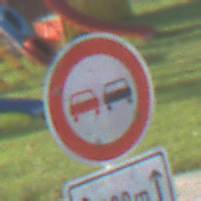
Verkehrszeichen: Ueberholverbot
Zusatzzeichen unten: LaengeEinerStrecke1
Umgebung: Outdoor, Suburban
Tageszeit: SunriseSunset
Wetter: PartlyCloudy
Licht: Natural
Jahreszeit: NotSpecified
Kontrast: HighContrast